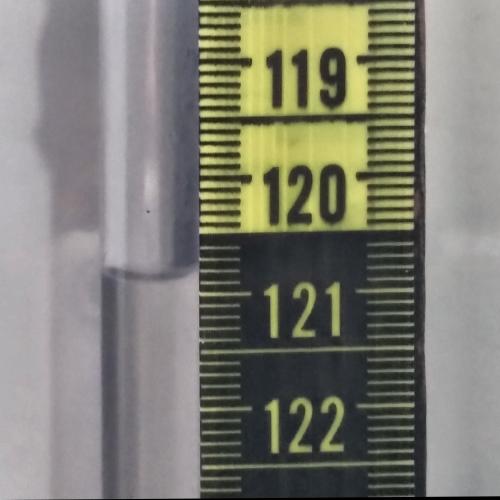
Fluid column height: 120.8 cm